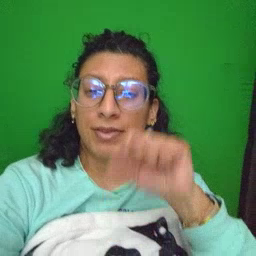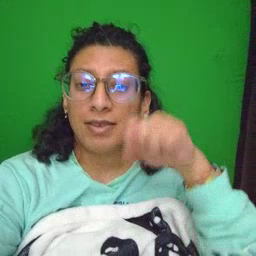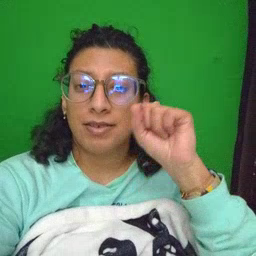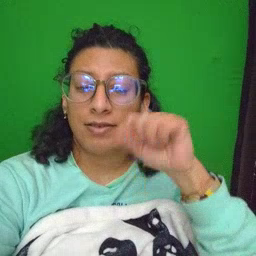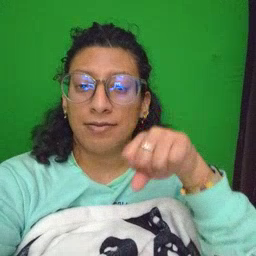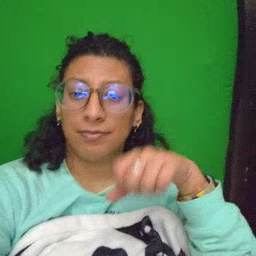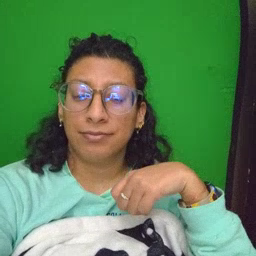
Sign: yes